Question: I'm trying to have a border on the outside of my listview and a different color for every other row at the same time

here's the getView method from my adapter
'''
viewHolder.dateView.setText(entry.getDateString("yyyy-MM-dd HH:mm"));
if(position % 2 == 0){
viewHolder.linearLayout.setBackgroundResource(R.color.grey);
}
else{
//viewHolder.linearLayout.setBackgroundResource(R.color.white);
}
'''
here's the xml file which I use to make the border on the not the cell
'''
<?xml version="1.0" encoding="utf-8"?>
<shape xmlns:android="http://schemas.android.com/apk/res/android" android:shape="rectangle" >
<!-- use this for transparent -->
<!-- <solid android:color="#<PHONE>" /> -->
<!-- use this for a background colour -->
<solid android:color="@color/white" />
<stroke android:width="2dip" android:color="@color/black"/>
</shape>
'''
if I set the backround to the cell it I can no longer see the border
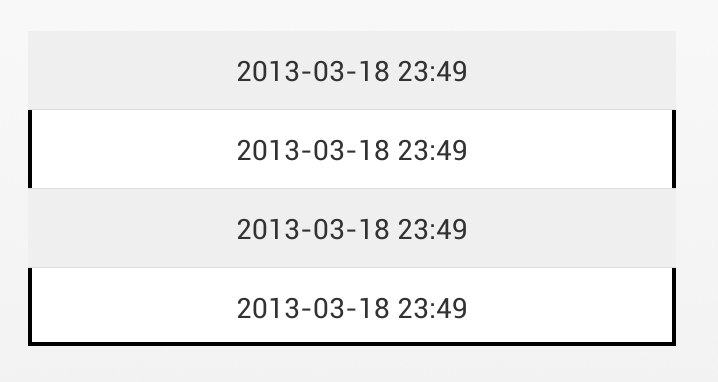
Answer: You have obviously read: <URL>
'''
<LinearLayout
android:layout_width="wrap_content"
android:layout_height="wrap_content"
android:background="@drawable/border_listview"
android:gravity="center_horizontal"
android:orientation="vertical"
android:padding="2dp" >
<ListView
android:id="@+id/listView"
android:layout_width="match_parent"
android:layout_height="wrap_content"
android:divider="@null"
android:dividerHeight="0dp" />
</LinearLayout>
'''